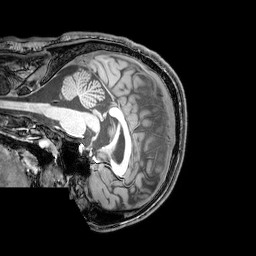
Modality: T1w
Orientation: sagittal
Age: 24
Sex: male
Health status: healthy
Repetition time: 0.081 s
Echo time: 0.037 s